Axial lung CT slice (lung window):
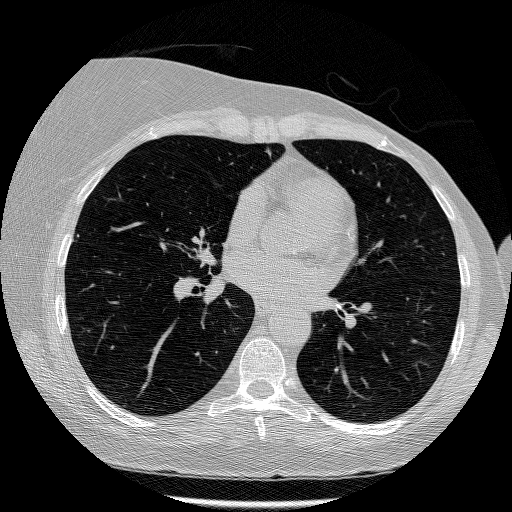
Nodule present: no